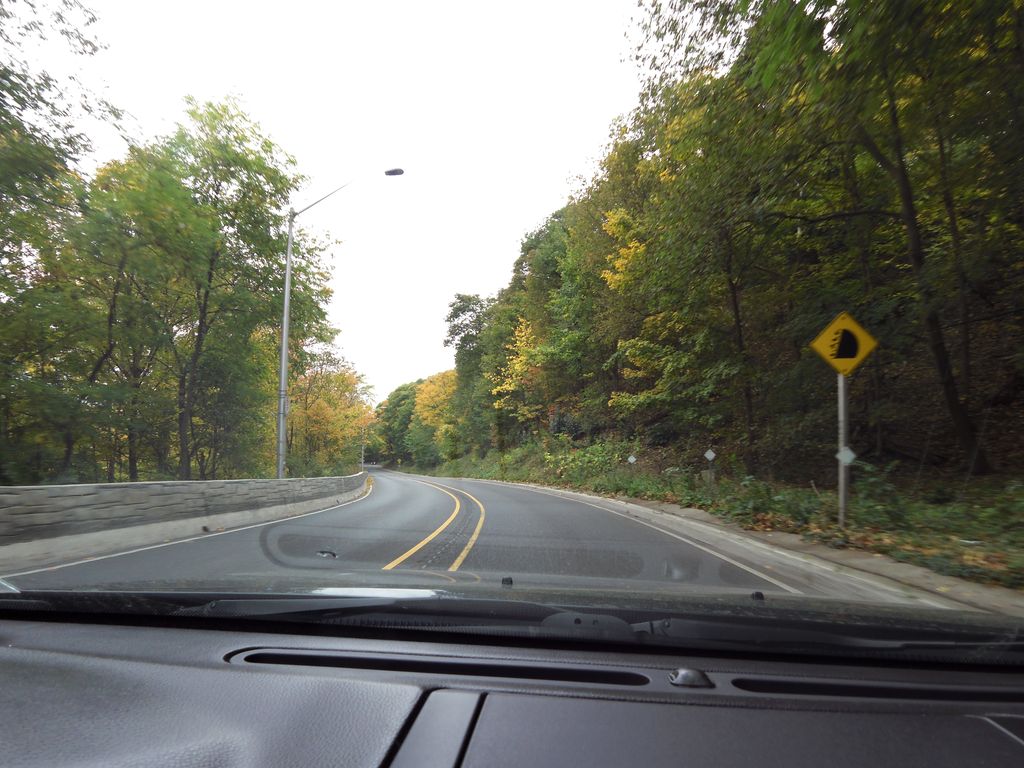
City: hamilton